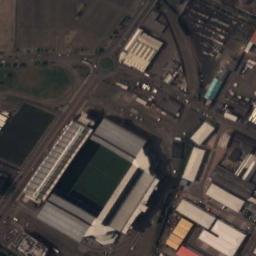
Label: stadium